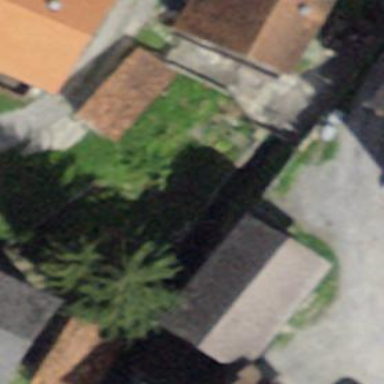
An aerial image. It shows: Shed building.